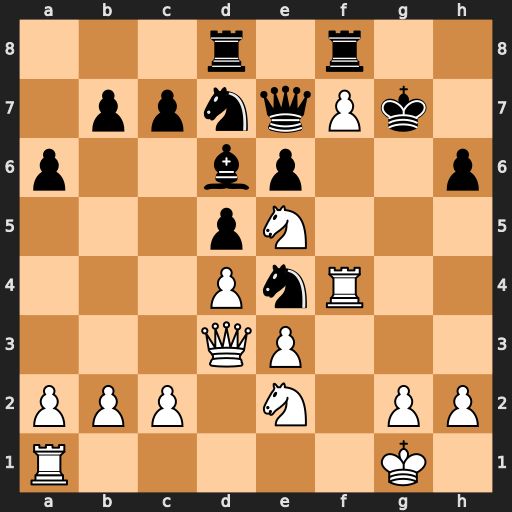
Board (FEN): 3r1r2/1ppnqPk1/p2bp2p/3pN3/3PnR2/3QP3/PPP1N1PP/R5K1
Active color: w
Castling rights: -
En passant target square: -
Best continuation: Rg4+ Kh7 Rxe4